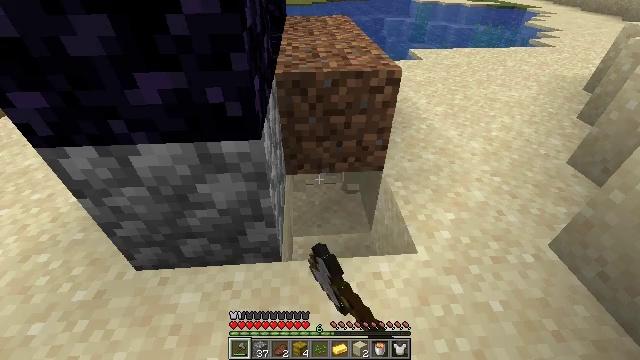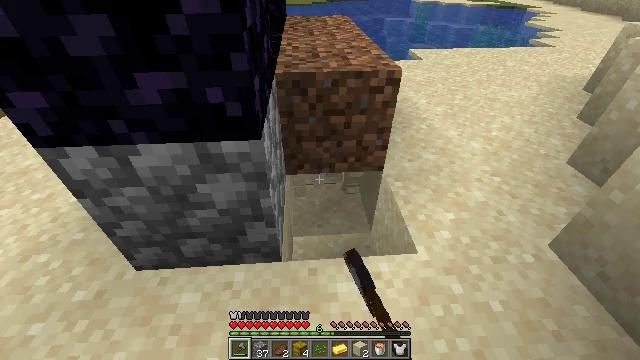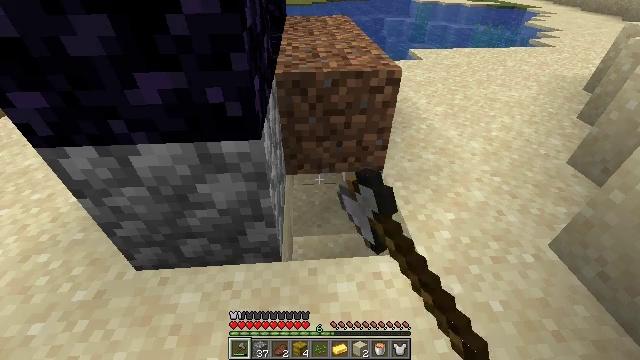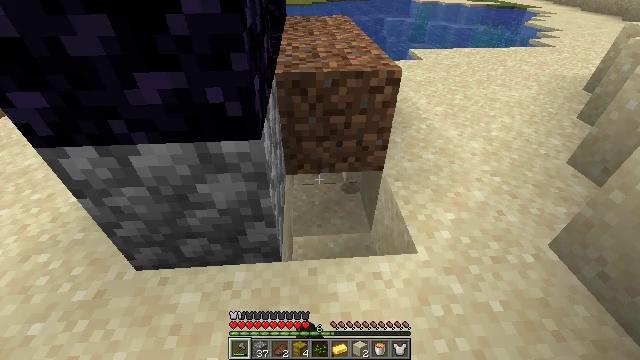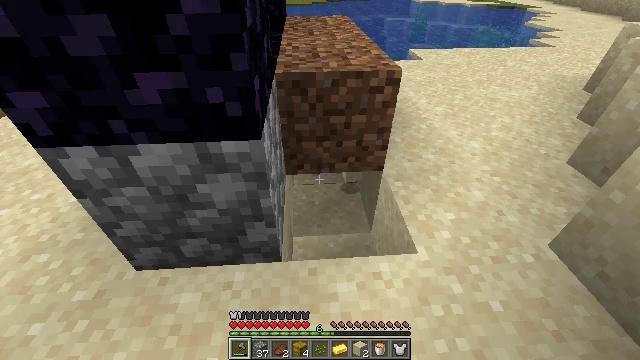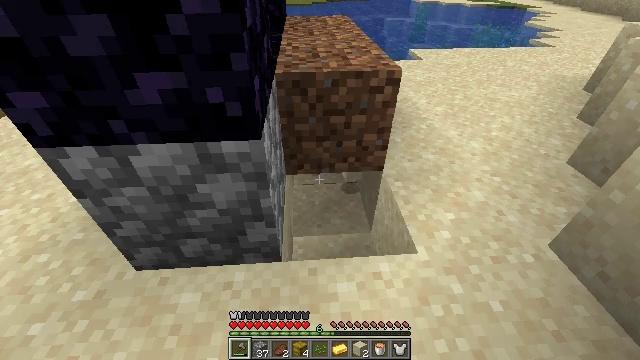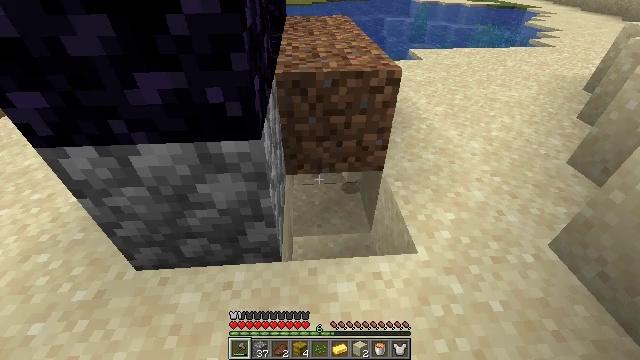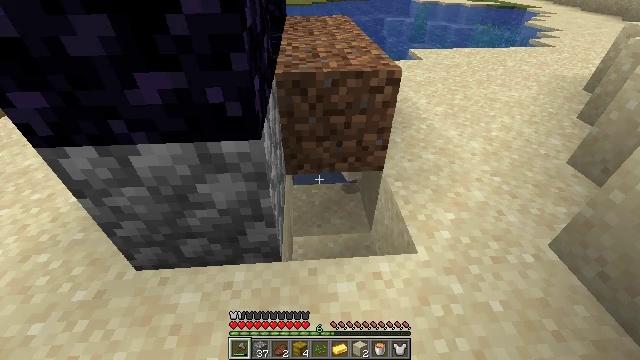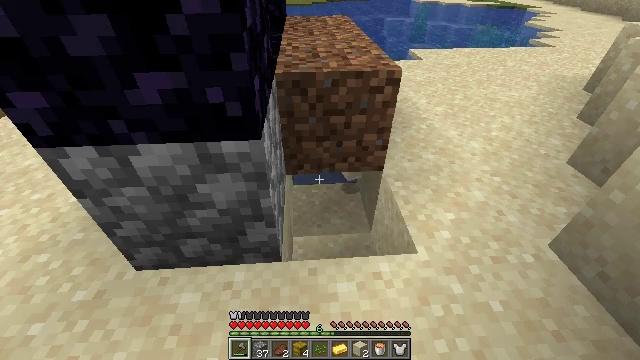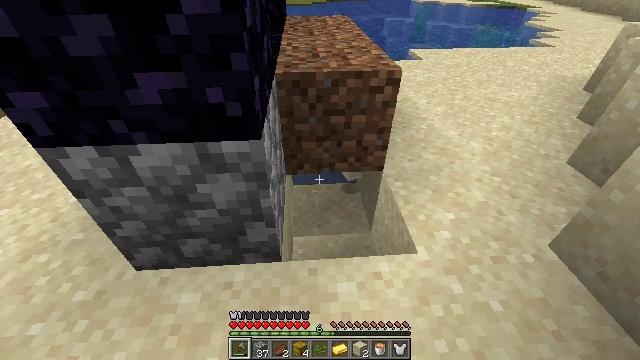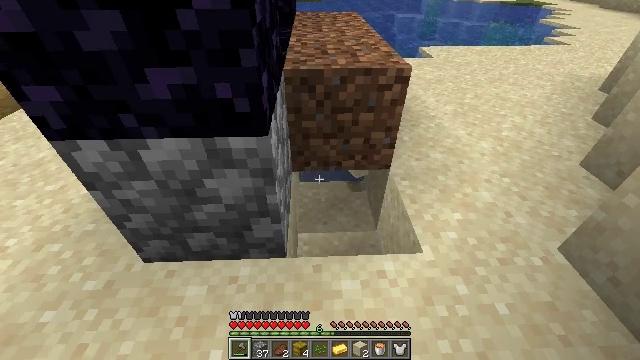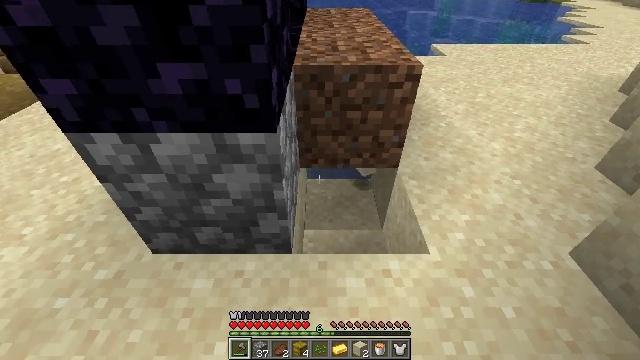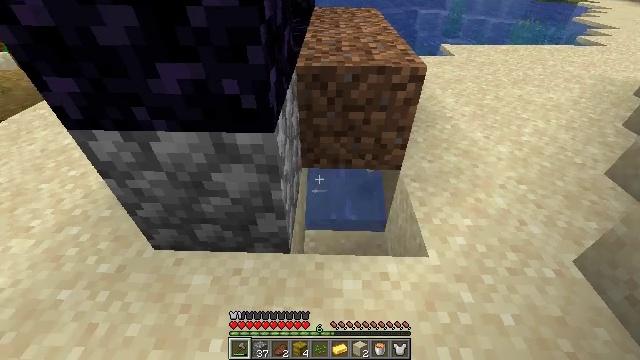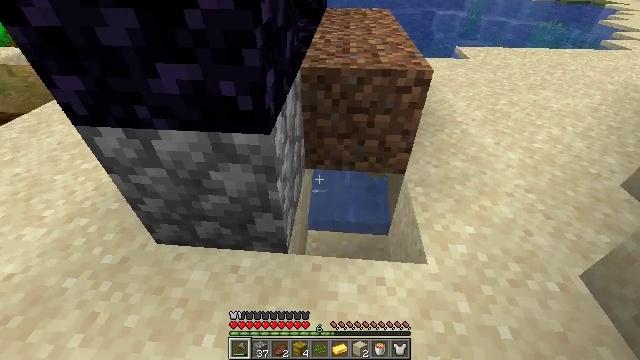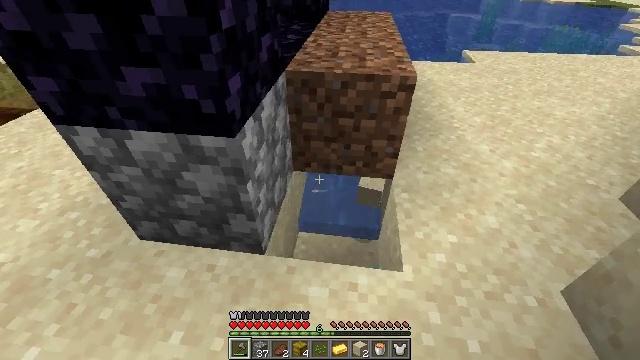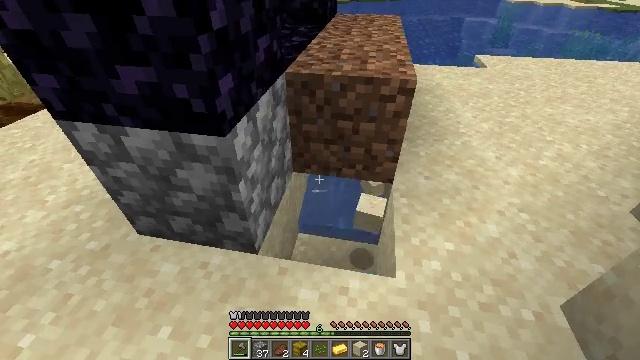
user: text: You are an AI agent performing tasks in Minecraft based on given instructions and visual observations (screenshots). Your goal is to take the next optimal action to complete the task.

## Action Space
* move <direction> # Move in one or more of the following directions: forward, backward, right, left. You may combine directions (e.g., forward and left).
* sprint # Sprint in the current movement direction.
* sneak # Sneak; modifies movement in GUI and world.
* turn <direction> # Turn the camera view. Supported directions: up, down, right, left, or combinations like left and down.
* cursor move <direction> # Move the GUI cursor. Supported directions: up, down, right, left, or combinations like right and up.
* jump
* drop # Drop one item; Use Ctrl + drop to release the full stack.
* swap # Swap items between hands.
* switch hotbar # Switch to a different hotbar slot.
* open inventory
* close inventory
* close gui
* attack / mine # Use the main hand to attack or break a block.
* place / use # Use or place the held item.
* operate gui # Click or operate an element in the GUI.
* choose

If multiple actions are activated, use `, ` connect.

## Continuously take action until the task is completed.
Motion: motion action
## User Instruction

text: Mine cactus from the desert.
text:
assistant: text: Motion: attack / mine
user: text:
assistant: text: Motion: attack / mine
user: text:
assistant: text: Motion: attack / mine
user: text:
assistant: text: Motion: attack / mine
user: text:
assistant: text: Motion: no_op
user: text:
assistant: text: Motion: no_op
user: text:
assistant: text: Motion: no_op
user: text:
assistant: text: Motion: no_op
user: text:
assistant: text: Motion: no_op
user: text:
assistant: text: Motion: turn left
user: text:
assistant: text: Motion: turn left
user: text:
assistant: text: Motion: move right, turn left
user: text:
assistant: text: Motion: move right, turn left
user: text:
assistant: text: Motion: move right, turn left
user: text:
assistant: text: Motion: move right, turn left
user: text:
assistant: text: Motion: move right, turn left
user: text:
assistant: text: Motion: move right, turn left
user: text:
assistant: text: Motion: move right, turn left
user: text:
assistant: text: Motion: move right, turn left
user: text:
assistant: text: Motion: move right, turn left
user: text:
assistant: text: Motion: move right, turn left
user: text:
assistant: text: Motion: move right, turn left
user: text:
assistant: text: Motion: move right
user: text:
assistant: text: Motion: move right
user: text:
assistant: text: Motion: move right
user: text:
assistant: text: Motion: move right
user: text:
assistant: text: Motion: move right
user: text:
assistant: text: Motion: move right, turn up
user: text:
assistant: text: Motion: move right, turn up
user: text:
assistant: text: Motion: move right, turn left